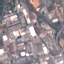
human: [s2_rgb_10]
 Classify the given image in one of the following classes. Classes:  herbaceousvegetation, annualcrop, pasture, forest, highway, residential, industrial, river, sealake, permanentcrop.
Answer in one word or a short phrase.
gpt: Industrial